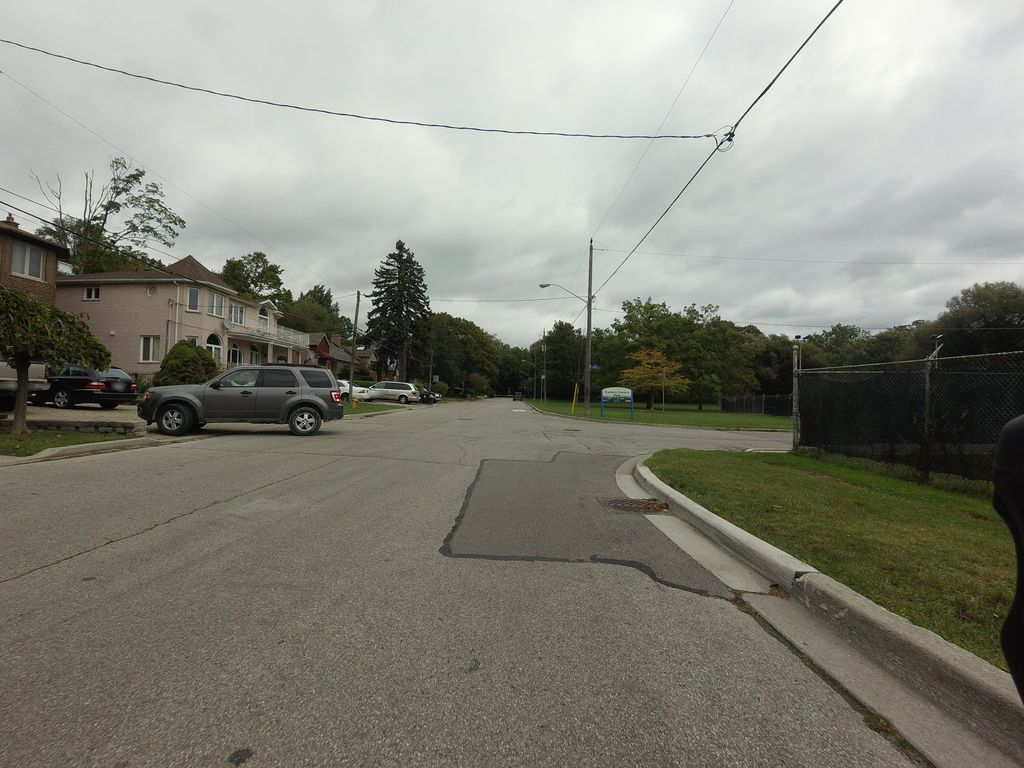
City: toronto